Question: I got a perfect with my picture.
> startActivityForResult(new
Intent(Intent.ACTION_PICK,
android.provider.MediaStore.Images.Media.INTERNAL_CONTENT_URI),
SELECT_IMAGE);
But it doesn't work with video. When i click on a video of my list, it play the vidoe instead of send me back.
> startActivityForResult(new Intent(Intent.ACTION_PICK, android.provider.MediaStore.Video.Media.INTERNAL_CONTENT_URI),
SELECT_VIDEO);

An idea ?
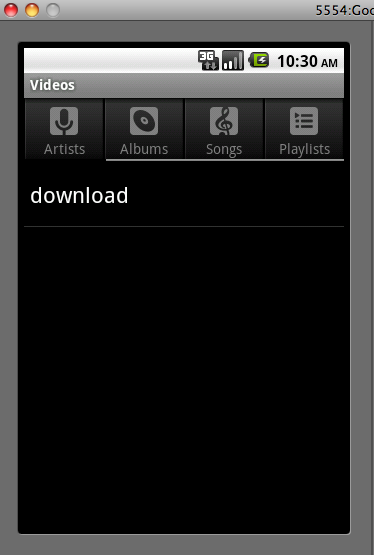
Answer: You want to use 'Intent.ACTION_GET_CONTENT' and specify 'video/*' for the type to pass to 'Intent.setType'. See <URL> for an example.